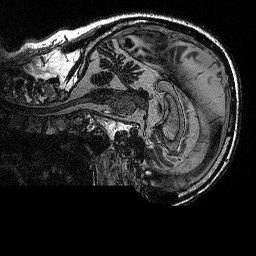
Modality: MP2RAGE
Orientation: sagittal
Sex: male
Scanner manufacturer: siemens
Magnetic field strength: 3 T
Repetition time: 5 s
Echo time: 0.00292 s